Question: I designed the labels in red in the 'layout.xml' to be placed under each other as shown,but to begin from the same starting point "the black line", this part i tried it but could not manage.
please see the xml file below.
I tried to change 'layout_width' of each view labeled in red to be 'match_parent' but this make the labels starts from the very left as if they are alignedToParentLeft. please let me know what should i add to the layout to have the views started from the black line?
xml:
'''
<RelativeLayout
android:id="@+id/reportRealtiveLayout02"
android:layout_width="wrap_content"
android:layout_height="wrap_content"
android:layout_gravity="center|center_vertical">
<TextView
android:id="@+id/reportLocNameLabel"
android:layout_width="wrap_content"
android:layout_height="wrap_content"
android:text="Name: "
android:textColor="@android:color/holo_red_dark"/>
<TextView
android:id="@+id/reportLocNameValue"
android:layout_width="wrap_content"
android:layout_height="wrap_content"
android:layout_toRightOf="@+id/reportLocNameLabel"/>
</RelativeLayout>
<RelativeLayout
android:id="@+id/reportRealtiveLayout03"
android:layout_width="wrap_content"
android:layout_height="wrap_content"
android:layout_gravity="center|center_vertical">
<TextView
android:id="@+id/reportLocLatLabel"
android:layout_width="wrap_content"
android:layout_height="wrap_content"
android:text="Lat: "
android:textColor="@android:color/holo_red_dark"/>
<TextView
android:id="@+id/reportLocLatValue"
android:layout_width="wrap_content"
android:layout_height="wrap_content"
android:layout_toRightOf="@+id/reportLocLatLabel"/>
</RelativeLayout>
<RelativeLayout
android:id="@+id/reportRealtiveLayout04"
android:layout_width="wrap_content"
android:layout_height="wrap_content"
android:layout_gravity="center|center_vertical">
<TextView
android:id="@+id/reportLocLngLabel"
android:layout_width="wrap_content"
android:layout_height="wrap_content"
android:text="Lng: "
android:textColor="@android:color/holo_red_dark"/>
<TextView
android:id="@+id/reportLocLngValue"
android:layout_width="wrap_content"
android:layout_height="wrap_content"
android:layout_toRightOf="@+id/reportLocLngLabel"/>
</RelativeLayout>
<RelativeLayout
android:id="@+id/reportRealtiveLayout05"
android:layout_width="wrap_content"
android:layout_height="wrap_content"
android:layout_gravity="center|center_vertical">
<TextView
android:id="@+id/reportTimeLabel"
android:layout_width="wrap_content"
android:layout_height="wrap_content"
android:text="Time: "
android:textColor="@android:color/holo_red_dark"/>
<TextView
android:id="@+id/reportTimeValue"
android:layout_width="wrap_content"
android:layout_height="wrap_content"
android:layout_toRightOf="@+id/reportTimeLabel"/>
</RelativeLayout>
'''
output_Image:

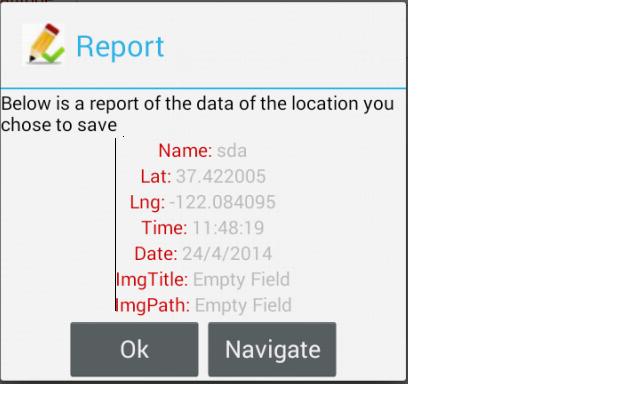
Answer: You wrote 'android:layout_gravity="center|center_vertical"' in each 'RelaviteLayout'.
I will suggest you to remove that line of code. This code will automatically 'center' its children. 'center_vertical' is okay. But 'Center' is not preferable. Instead you can also use following code.
'''
android:layout_gravity="left|center_vertical"
'''